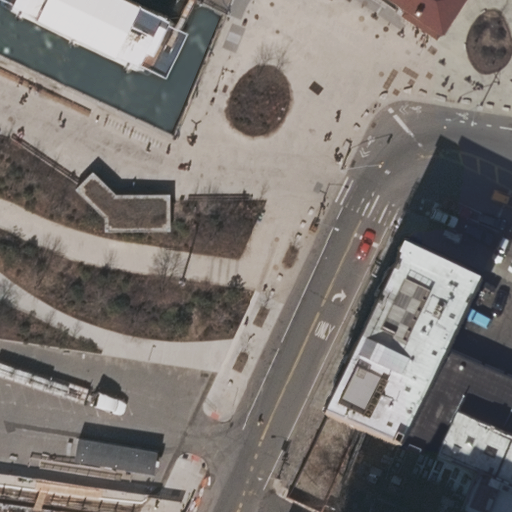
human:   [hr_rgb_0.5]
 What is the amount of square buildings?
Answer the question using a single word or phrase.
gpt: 0

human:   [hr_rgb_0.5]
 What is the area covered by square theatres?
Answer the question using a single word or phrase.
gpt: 0m2

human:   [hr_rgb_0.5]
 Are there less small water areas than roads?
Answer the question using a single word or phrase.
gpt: yes

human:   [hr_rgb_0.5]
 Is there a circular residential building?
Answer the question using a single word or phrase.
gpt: no

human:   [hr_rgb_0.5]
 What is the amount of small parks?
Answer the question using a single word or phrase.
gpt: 1

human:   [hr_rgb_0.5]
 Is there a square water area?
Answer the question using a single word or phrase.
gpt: no

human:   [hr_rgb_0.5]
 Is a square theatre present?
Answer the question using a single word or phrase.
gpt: no

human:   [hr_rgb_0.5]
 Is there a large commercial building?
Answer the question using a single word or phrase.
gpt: no

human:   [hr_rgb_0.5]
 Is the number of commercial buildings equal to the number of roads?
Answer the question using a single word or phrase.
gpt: no

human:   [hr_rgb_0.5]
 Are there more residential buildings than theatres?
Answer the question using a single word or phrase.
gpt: yes

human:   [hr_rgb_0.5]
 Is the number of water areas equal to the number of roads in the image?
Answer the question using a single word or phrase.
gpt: no

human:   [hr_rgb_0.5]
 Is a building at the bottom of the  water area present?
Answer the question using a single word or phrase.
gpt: yes

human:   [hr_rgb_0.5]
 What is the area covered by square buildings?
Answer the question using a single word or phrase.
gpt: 0m2

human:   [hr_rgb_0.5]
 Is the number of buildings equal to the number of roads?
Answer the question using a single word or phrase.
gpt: no

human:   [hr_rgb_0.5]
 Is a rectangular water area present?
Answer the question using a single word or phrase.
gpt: yes

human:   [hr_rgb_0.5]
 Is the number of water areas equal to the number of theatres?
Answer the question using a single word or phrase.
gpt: yes

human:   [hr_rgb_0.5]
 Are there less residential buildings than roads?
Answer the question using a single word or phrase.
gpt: yes

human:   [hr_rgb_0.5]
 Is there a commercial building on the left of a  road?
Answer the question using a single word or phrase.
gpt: no

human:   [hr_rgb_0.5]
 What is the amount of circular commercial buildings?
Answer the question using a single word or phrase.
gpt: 0

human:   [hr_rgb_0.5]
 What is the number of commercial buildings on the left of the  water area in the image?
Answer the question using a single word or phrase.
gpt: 0

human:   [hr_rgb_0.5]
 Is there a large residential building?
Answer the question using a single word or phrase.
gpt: yes

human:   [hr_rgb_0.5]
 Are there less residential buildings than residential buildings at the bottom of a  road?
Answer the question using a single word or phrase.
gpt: no

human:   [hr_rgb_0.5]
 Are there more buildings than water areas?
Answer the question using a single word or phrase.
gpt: yes

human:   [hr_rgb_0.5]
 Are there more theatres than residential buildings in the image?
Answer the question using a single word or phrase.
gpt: no

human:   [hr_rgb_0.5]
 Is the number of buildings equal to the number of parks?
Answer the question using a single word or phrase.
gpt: no

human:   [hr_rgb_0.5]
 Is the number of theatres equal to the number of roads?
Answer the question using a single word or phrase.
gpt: no

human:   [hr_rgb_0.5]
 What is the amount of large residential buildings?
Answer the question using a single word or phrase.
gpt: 1

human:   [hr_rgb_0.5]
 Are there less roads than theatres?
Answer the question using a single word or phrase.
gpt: no

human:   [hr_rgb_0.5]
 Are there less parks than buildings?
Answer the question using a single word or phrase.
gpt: yes

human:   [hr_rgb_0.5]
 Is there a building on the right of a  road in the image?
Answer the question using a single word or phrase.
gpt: yes

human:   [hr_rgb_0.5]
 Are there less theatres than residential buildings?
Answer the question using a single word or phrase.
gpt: yes

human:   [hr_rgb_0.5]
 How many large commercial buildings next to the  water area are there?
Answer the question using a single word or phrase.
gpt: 0

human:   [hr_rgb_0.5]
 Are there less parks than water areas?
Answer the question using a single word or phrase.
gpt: no

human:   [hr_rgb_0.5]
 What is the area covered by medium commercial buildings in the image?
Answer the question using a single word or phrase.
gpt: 0m2

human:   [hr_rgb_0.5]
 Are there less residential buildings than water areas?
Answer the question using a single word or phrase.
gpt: no

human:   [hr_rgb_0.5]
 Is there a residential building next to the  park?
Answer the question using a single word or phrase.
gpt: yes